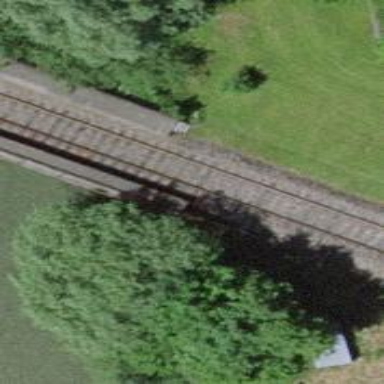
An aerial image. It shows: Bridge over electrified railway with contact line.